Question: I am trying to load all the 'Dish' objects. 'Dish' and 'DishImage's have a one-to-many relationship i.e. a 'Dish' can have many 'DishImage's associated with it.
Here is the code for both the classes.
1. Dish
2. DishImage
This is how I am trying to retrieve it in action method:
'''
[ChildActionOnly]
public PartialViewResult TopDishes()
{
IEnumerable<Dish> topDishes = dishRepository.Dishes.Include( d => d.DishImages );
return PartialView(topDishes);
}
'''
Here is the code for view:
'''
@model IEnumerable<RestaurantHub.Domain.Entities.Dish>
@foreach (var dish in Model)
{
<div class="top-ten-offers-list">
<div class="top-ten-offer">
<p class="top-ten-deal-description">
@dish.Description
</p>
<img src="@dish.DishImages.First().ImagePath" />
<p class="top-ten-deal-title">@dish.Name</p>
</div>
</div>
}
'''
I have read several SO questions most of them suggest using 'Include()' (which I am doing), others suggest setting MARS to true. I believe I'm missing some subtle point here. Any help is appreciated.
If I debug the code upto the action method I can verify (by enumerating the results) that correct data is being loaded. But when the control reaches 'foreach' loop in the view it throws the mentioned error.
If I remove the line '@dish.DishImages.First().ImagePath' from view it works fine, though I don't get any images.

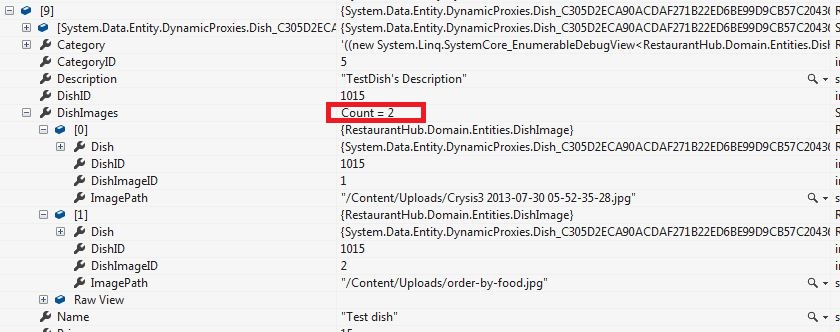
Answer: That's because you have multiple queries at same time:
...
- 'from Julia Lerman's Programming EF DbContext'
It seems that you've created your own Connection for EF in the web.config. If so, you should add 'MultipleActiveResultSets=True;' to its 'connectionString' property:
'''
<add name="..." connectionString="metadata=res:...;provider=System.Data.SqlClient;provider connection string=&quot;data source=... ;
MultipleActiveResultSets=True; //Add this
App=EntityFramework&quot;" providerName="System.Data.EntityClient" />
'''
In fact, the problem is from your view. the '<img src="@dish.DishImages.First().ImagePath" />' line causes that exception. You ask why?! I'll tell you why:
First of all, you performed a query on your db:
'''
IEnumerable<Dish> topDishes = dishRepository.Dishes.Include( d => d.DishImages );
return PartialView(topDishes);
'''
However, in fact you didn't perform any query! you just created an IEnumerable collection (That's because you didn't call '.ToList()', '.AsEnumerable()', etc.) and this isn't a problem.
So you pass a collection to your view. The first query performs in your 'foreach' loop - OK, still no problem...
Until we get to the 'img' tag: '<img src="@dish.DishImages.First().ImagePath" />'. This ('@dish.DishImages.First()') performs a new query to db --> the problem!
I don't know that calling '.ToList()' in your controller solve your problem or not - maybe. However your current EF connection string have the 'MultipleActiveResultSets=True;' property to work correctly in these situations.